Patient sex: M
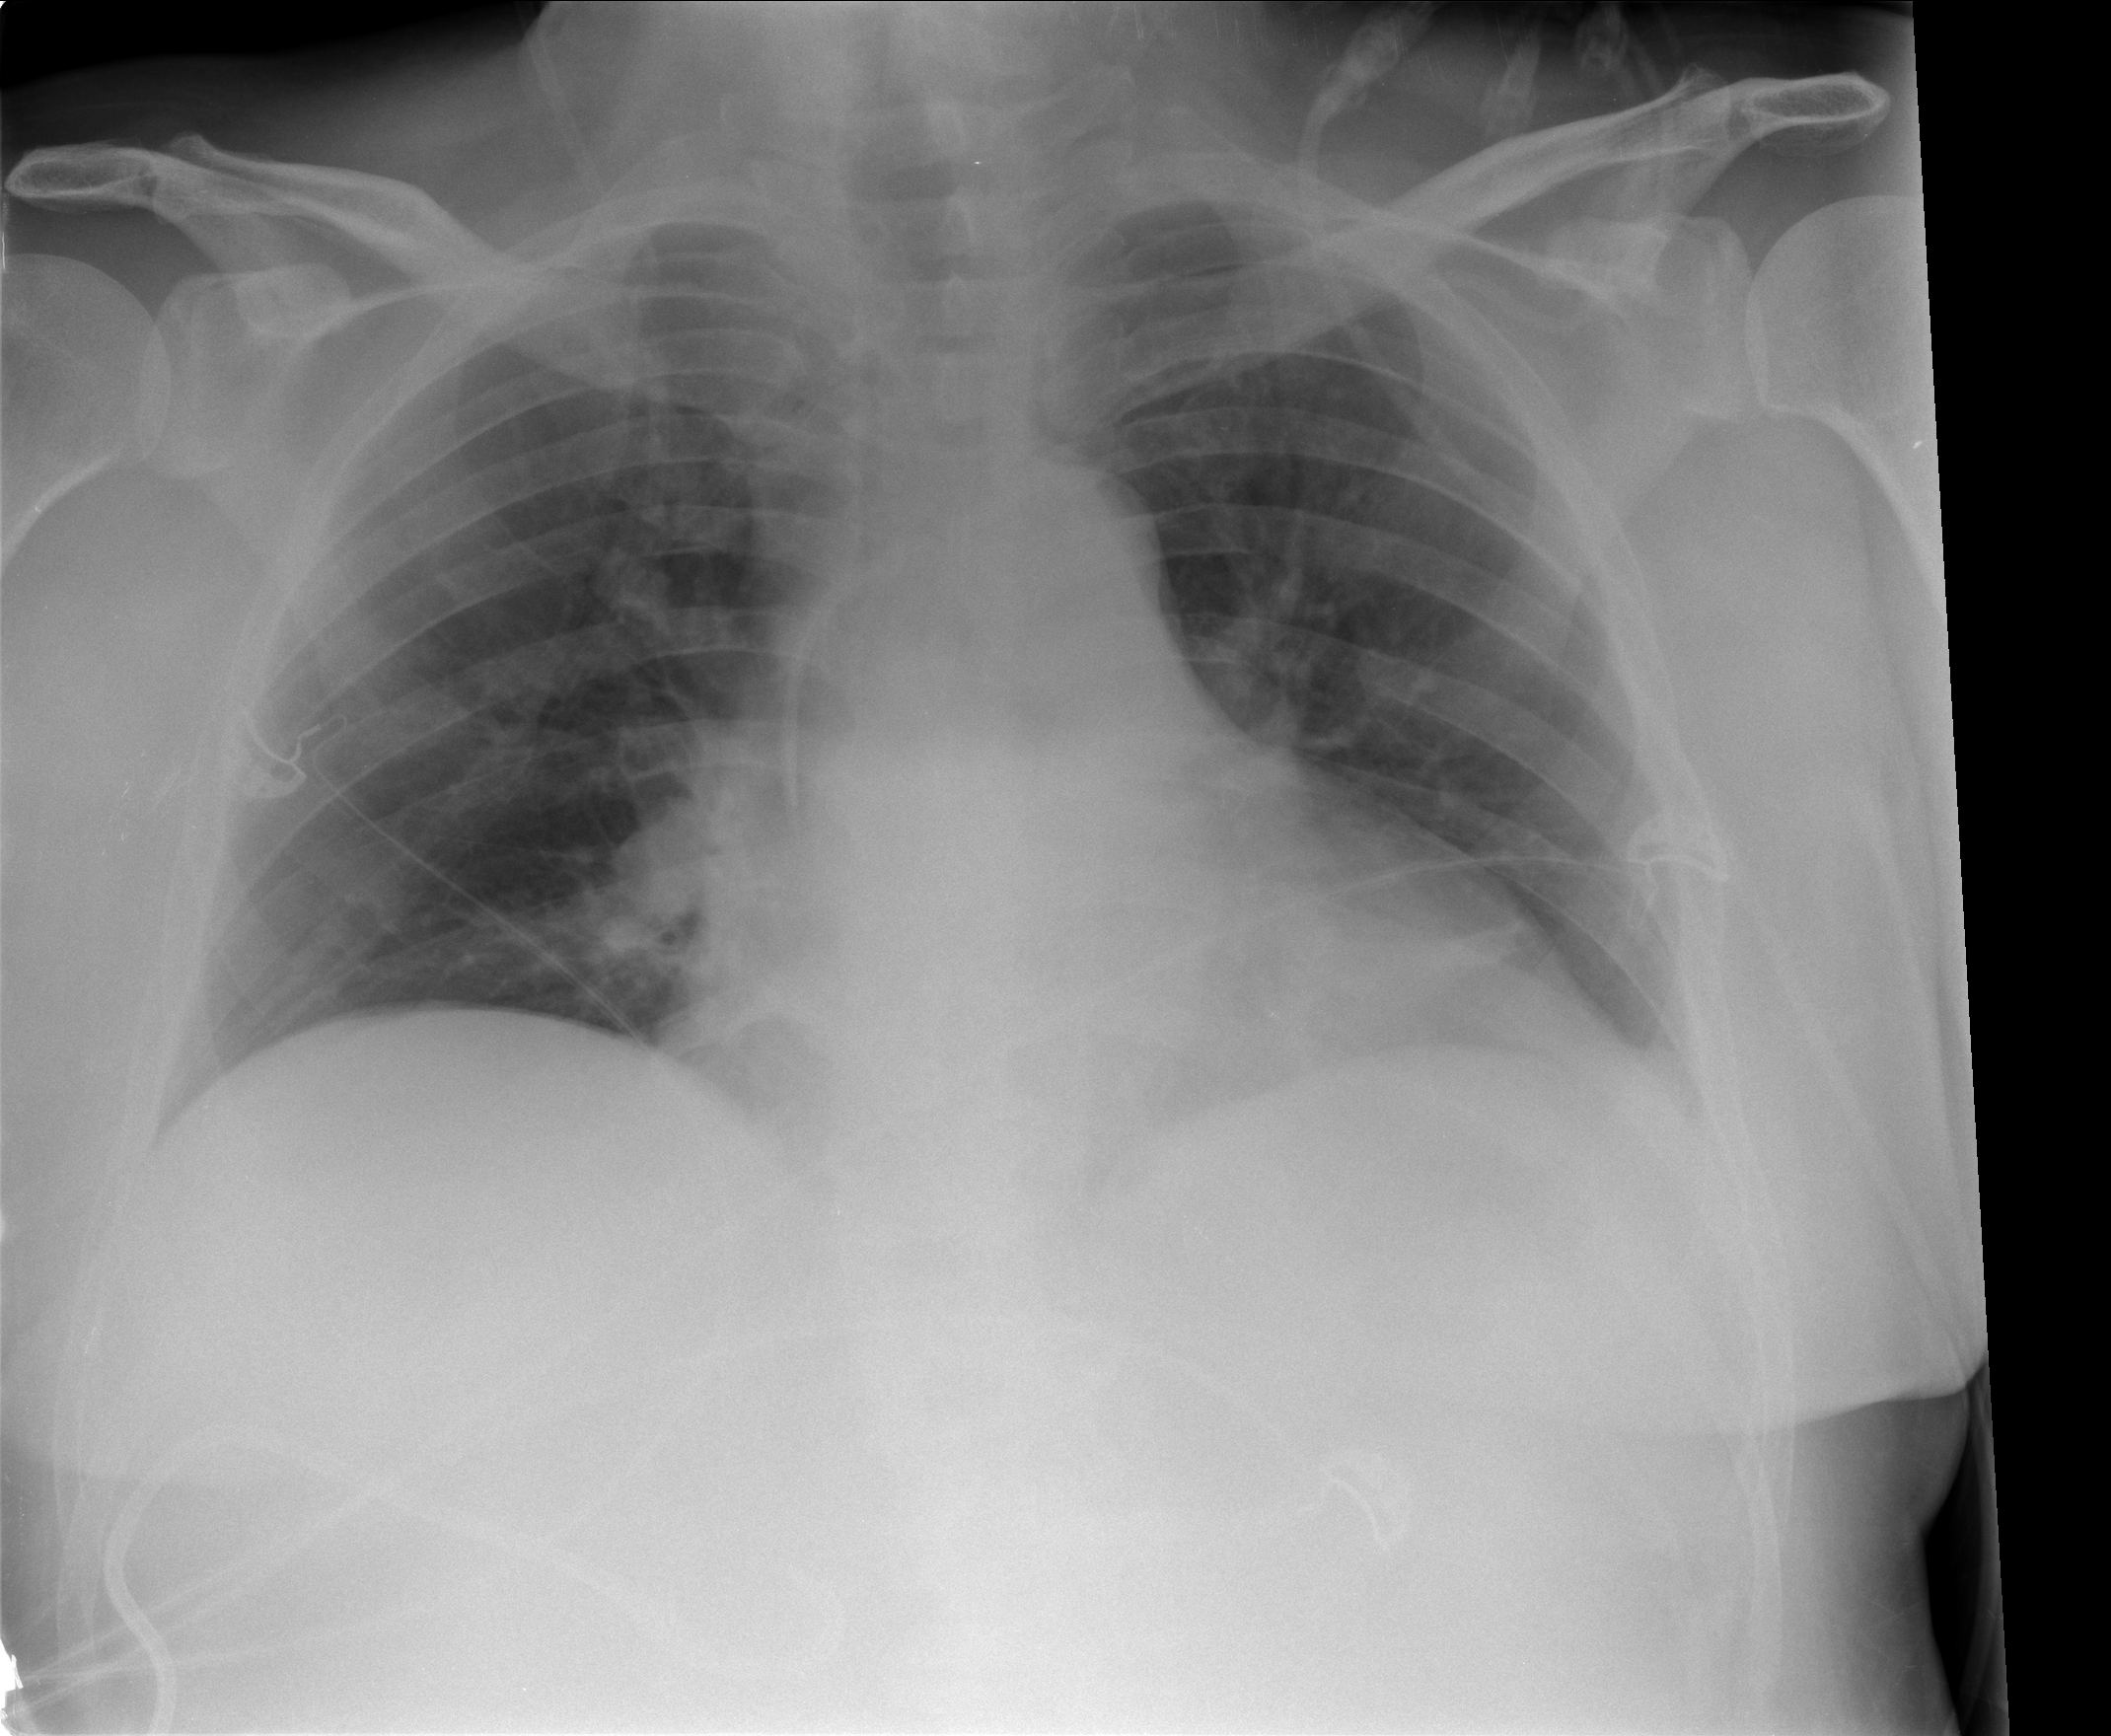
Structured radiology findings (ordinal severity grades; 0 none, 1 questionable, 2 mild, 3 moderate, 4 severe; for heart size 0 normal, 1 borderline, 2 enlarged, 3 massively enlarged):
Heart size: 2
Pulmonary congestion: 0
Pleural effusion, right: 0
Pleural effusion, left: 1
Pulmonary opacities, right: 0
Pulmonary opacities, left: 0
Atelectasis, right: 0
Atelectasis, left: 0